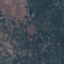
Land use / land cover: HerbaceousVegetation